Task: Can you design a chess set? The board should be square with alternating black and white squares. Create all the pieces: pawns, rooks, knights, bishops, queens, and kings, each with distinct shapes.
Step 1653:
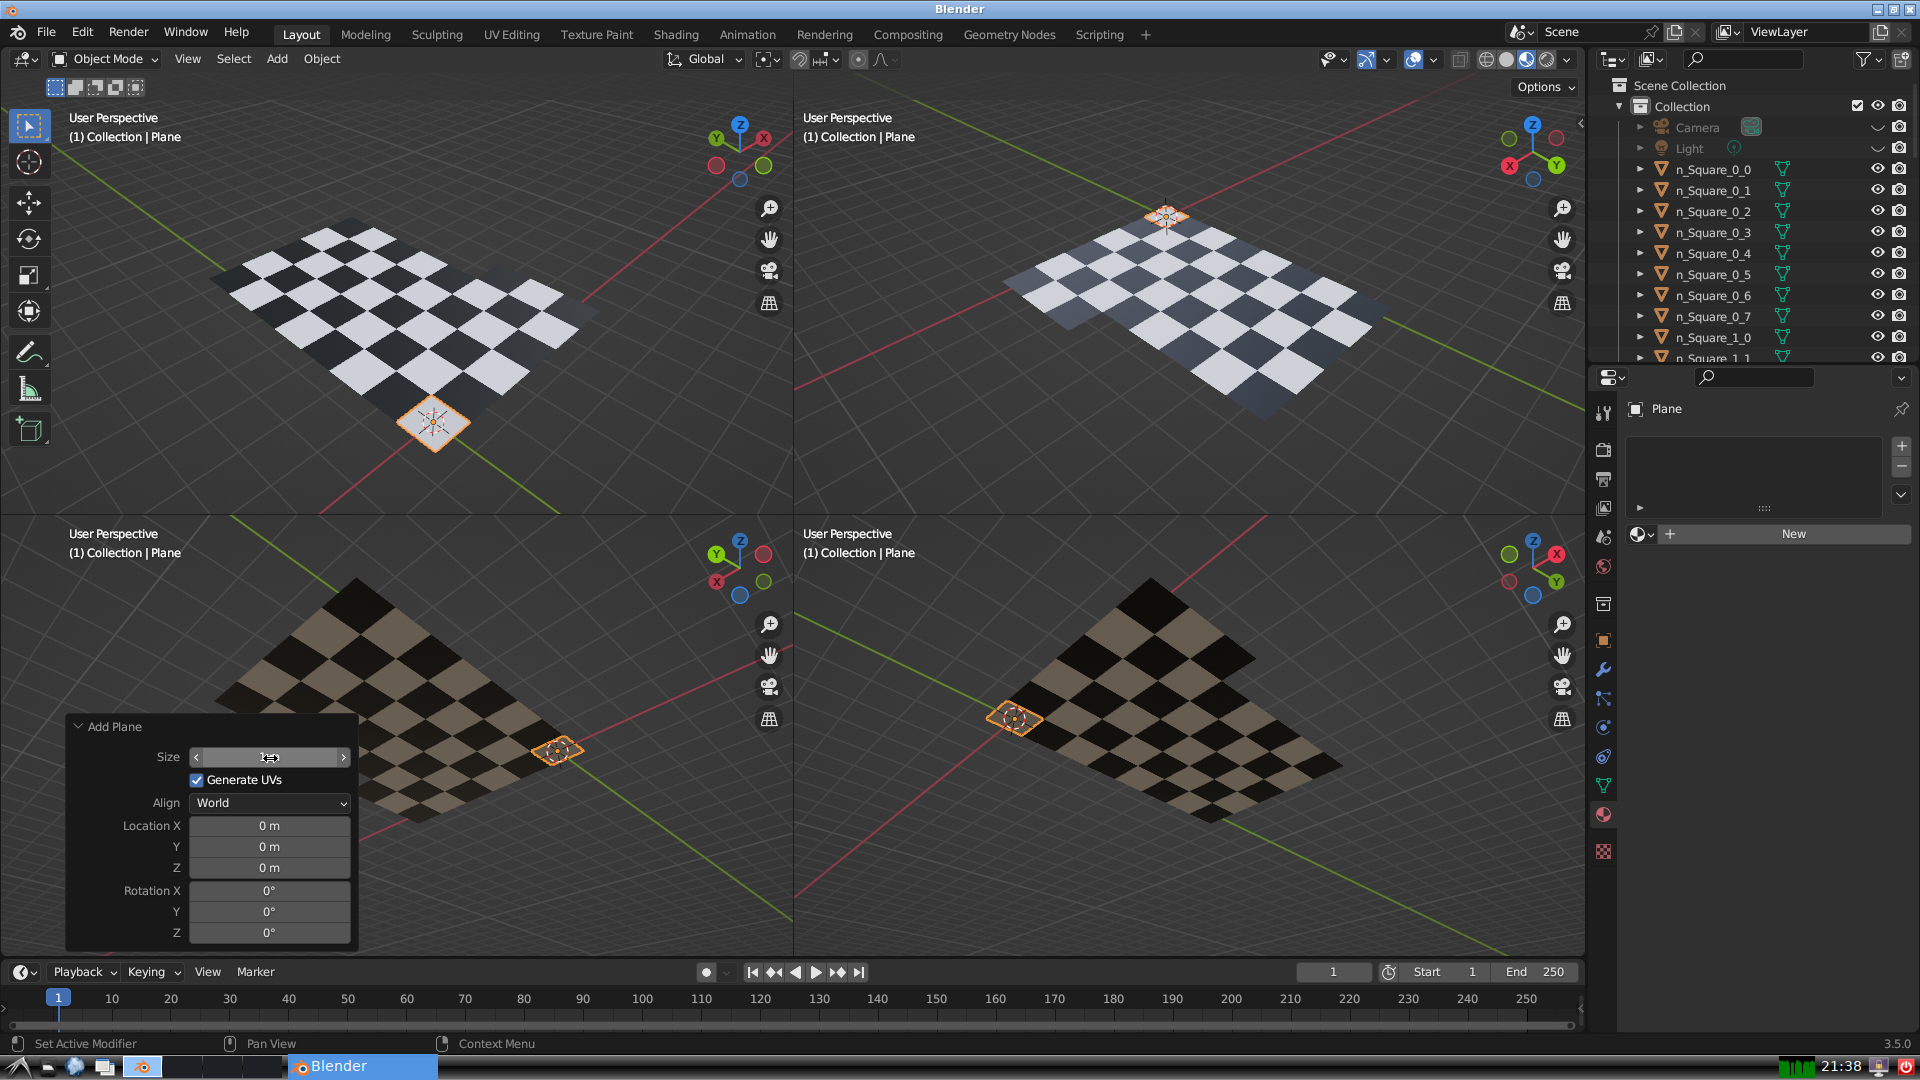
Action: {"mouse_move": [960, 540]}